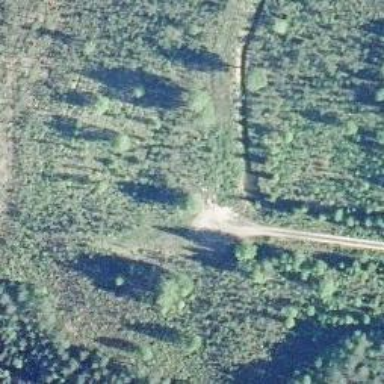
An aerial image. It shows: Unclassified road.